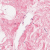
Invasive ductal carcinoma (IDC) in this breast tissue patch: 0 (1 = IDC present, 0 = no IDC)